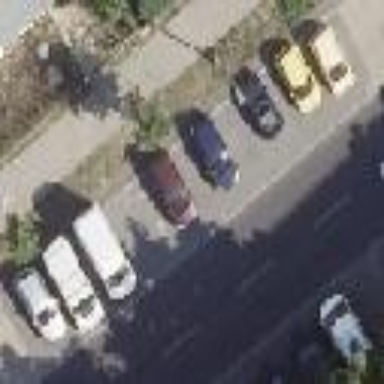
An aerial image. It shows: Street-side parking area with paving stones.